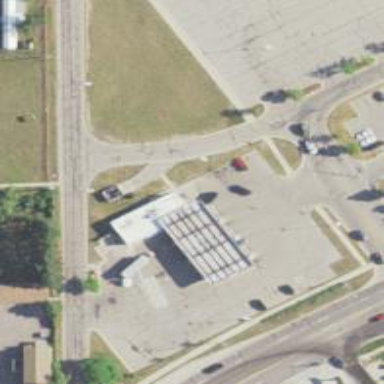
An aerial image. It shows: Convenience shop.